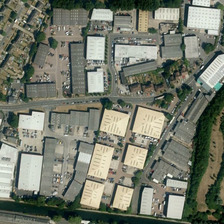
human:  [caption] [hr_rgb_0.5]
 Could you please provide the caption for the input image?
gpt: the white square and rectangle workshops distribute on the either side of the road .

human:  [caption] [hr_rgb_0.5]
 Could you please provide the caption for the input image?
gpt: it is a prosperous industrial area with plenty of  cars parking here .

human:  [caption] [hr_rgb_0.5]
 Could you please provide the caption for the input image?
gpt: there is a factory with some parked automobiles near two lines of trees besides a river with a road alongside .

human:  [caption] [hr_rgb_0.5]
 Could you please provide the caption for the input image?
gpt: there is a factory with some parked automobiles near two lines of trees besides a river with a road alongside .

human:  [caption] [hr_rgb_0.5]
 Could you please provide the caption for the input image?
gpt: many gray and white industrial buildings are near a urban area and some green trees .